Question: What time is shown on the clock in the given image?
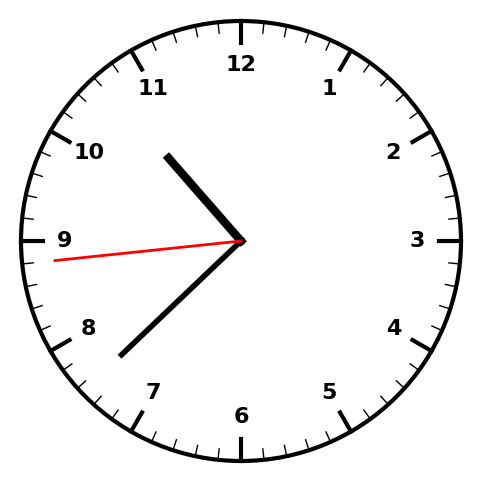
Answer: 10:37:44